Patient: sex F, age 57
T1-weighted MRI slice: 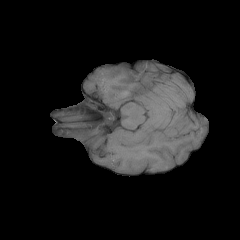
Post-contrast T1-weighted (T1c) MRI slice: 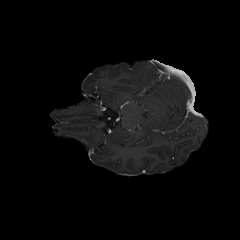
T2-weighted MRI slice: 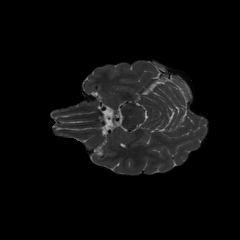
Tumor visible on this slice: no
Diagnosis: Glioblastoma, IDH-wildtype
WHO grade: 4